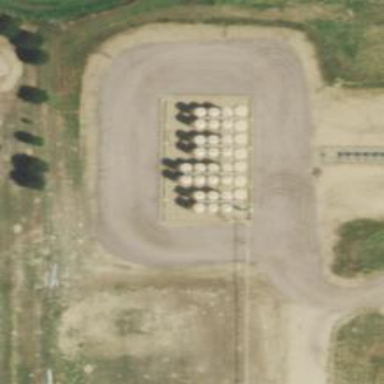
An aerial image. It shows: Storage tank that is man-made.